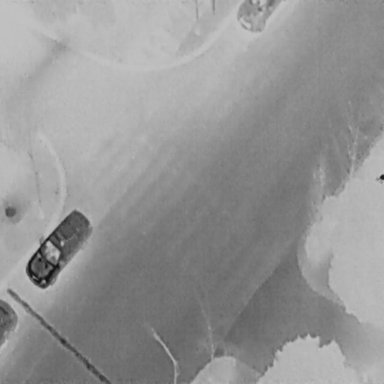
There is a Car in the infrared image.